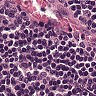
Metastatic tissue present: no